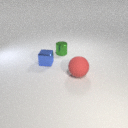
small blue metal cube behind large red rubber sphere